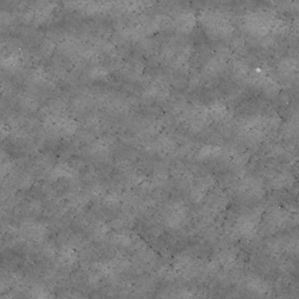
Label: non_frost